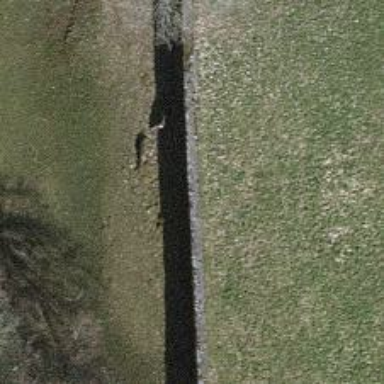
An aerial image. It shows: Wall barrier.